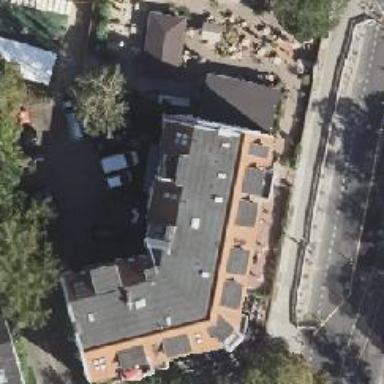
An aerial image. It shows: Restaurant.